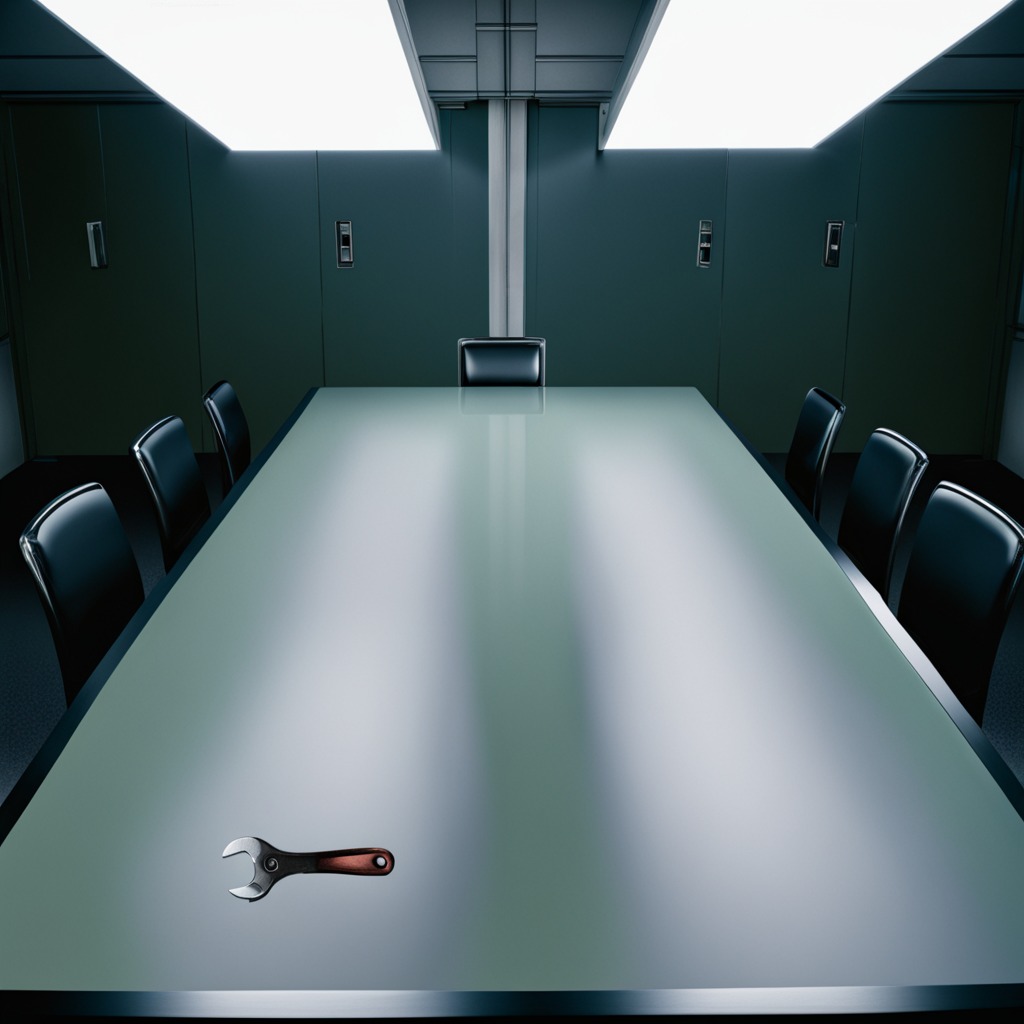
A wrench is lying on the table.